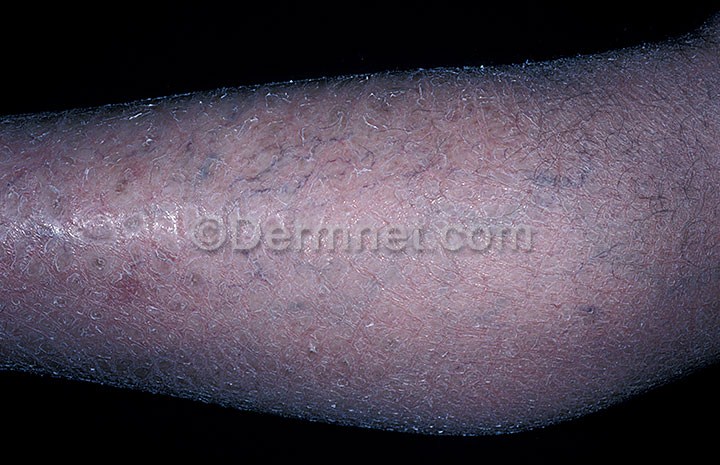
Disease: Atopic Dermatitis Photos